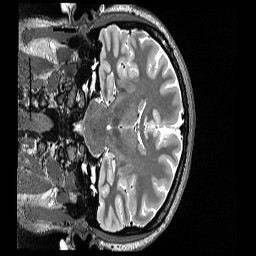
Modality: T2w
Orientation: coronal
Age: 23
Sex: female
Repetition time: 3.2 s
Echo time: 0.563 s